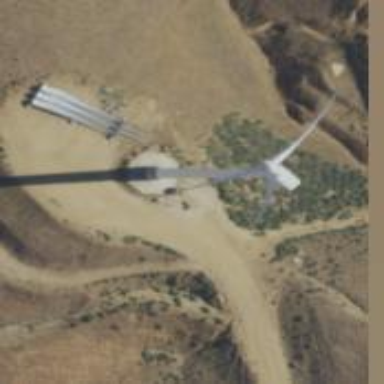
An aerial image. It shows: Wind turbine power generator.